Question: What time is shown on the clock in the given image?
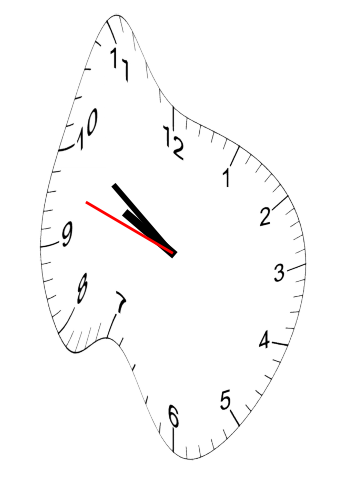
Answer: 09:50:48